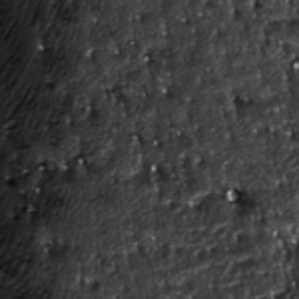
Label: frost